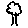
Label: tree